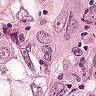
Metastatic tissue present: yes